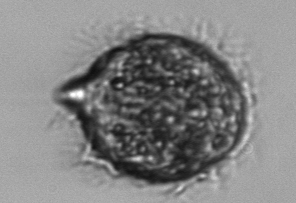
Label: Didinium